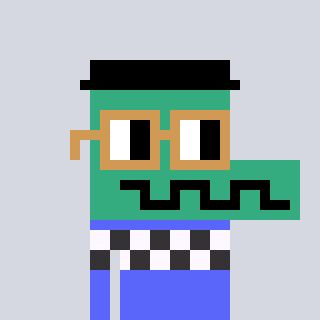
a pixel art character with square brown glasses, a crocodile-shaped head and a purple-colored body on a cool background